Aerial crown-view tile of a tropical tree (Barro Colorado Island, Panama), acquired 20241014:
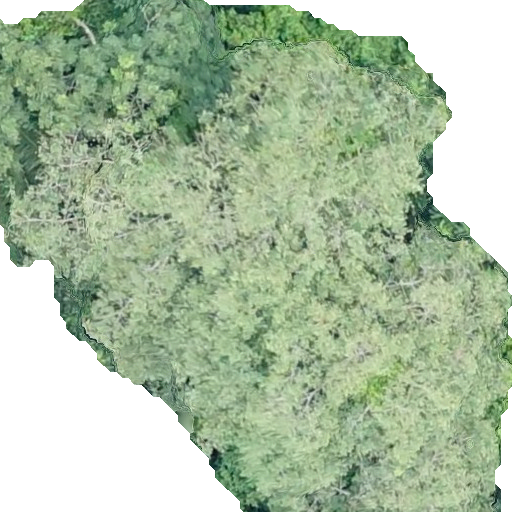
Species: Simarouba amara
GBIF accepted scientific name: Simarouba amara
Crown area: 349.276 m²